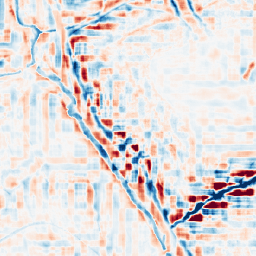
Category: wavelet
Decomposition family: wavelet_reverse_biorthogonal
Decomposition parameters: wavelet: rbio3.5
level: 4
Upsampling method: sinc_blackman
Upsampling parameters: scale: 2
kernel_size: 8
Upsampling scale: 2